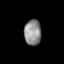
Tissue: lung
Cell type: Myeloid cells
Senescence score: 0.1458
Nuclear area (px): 428
Mean DAPI intensity: 141.895